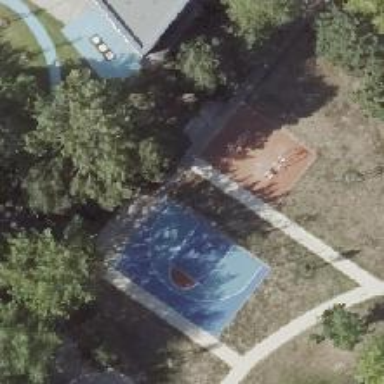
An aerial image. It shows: Tartan basketball court situated on pitch designated for leisure land.